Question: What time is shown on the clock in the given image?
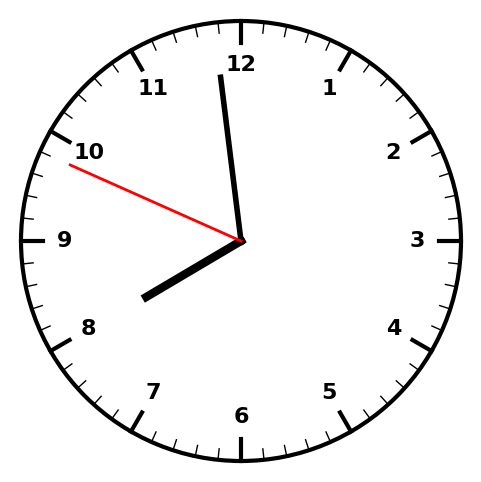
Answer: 07:58:49